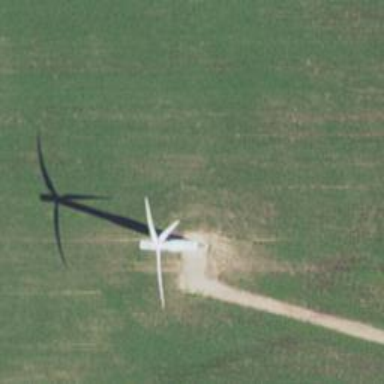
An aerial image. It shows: Wind power generator with wind turbines.